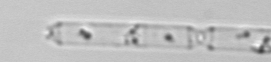
Label: Cerataulina_pelagica